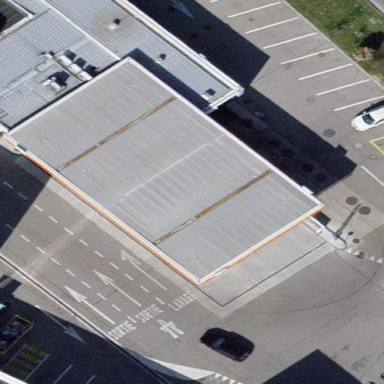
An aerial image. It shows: Fuel station building.